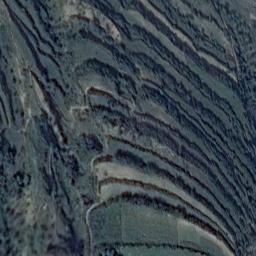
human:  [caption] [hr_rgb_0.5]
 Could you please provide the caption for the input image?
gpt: There are two houses with orange roofs by the terraces .

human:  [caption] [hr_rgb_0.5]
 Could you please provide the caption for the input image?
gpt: The terraces are covered with trees .

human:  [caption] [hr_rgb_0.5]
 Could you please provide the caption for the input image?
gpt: The green terrace is next to some trees .

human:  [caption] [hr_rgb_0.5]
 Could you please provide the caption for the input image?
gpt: A large layer of green terraced fields, The crops in the fields are lush like green forests .

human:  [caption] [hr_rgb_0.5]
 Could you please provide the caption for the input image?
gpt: There are many green terraces arranged neatly .